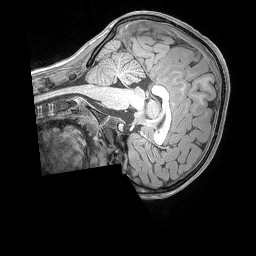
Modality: T1w
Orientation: sagittal
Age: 7
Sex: male
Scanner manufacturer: siemens
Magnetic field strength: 3 T
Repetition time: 2.53 s
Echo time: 0.00164 s